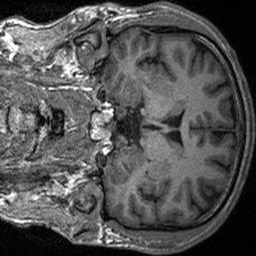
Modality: T1w
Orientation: coronal
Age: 39
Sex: male